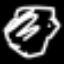
Label: octagon